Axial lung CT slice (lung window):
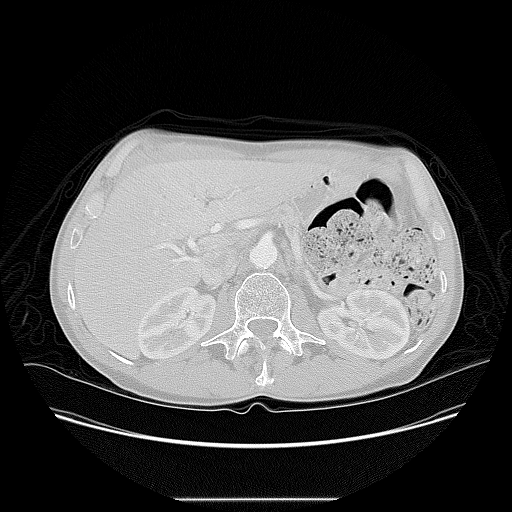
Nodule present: no